Question: I'm having trouble starting my mainActivity after I have gotten a response from a httpUrlConnection.
Here is my onPostExecute method
'''
protected void onPostExecute(String[] result) {
serv.httphelper.handleResults(result);
}
'''
In the method handleResult() im handling the response code. If the response code is 200 i want to run a new method inside my loginActivity class
'''
public void handleResults(String[] result) {
status = result[0].toString();
instructions = result[1].toString();
jsonString = result[2];
Log.d("DEBUG", status);
if (status.equals("200")) {
serv.loginActivity.proceed();
} else if (status.equals("400")) {
serv.loginActivity.loginError();
} else if (status.equals("401")) {
serv.loginActivity.loginError();
}
}
'''
When i try to start a new activity from the proceed() method i get a nullpointerexception
'''
public void proceed(){
startActivity(new Intent (LoginActivity.this, MainActivity.class));
Log.d("TEST", "Proceed success");
}
'''
My service class for anyone wondering:
'''
public class Service {
public static HttpHelper httphelper = new HttpHelper();
public static HttpConnect conn = new HttpConnect();
public static LoginActivity loginActivity = new LoginActivity();
'''
}
And here is my logCat:

Thanks in advance!
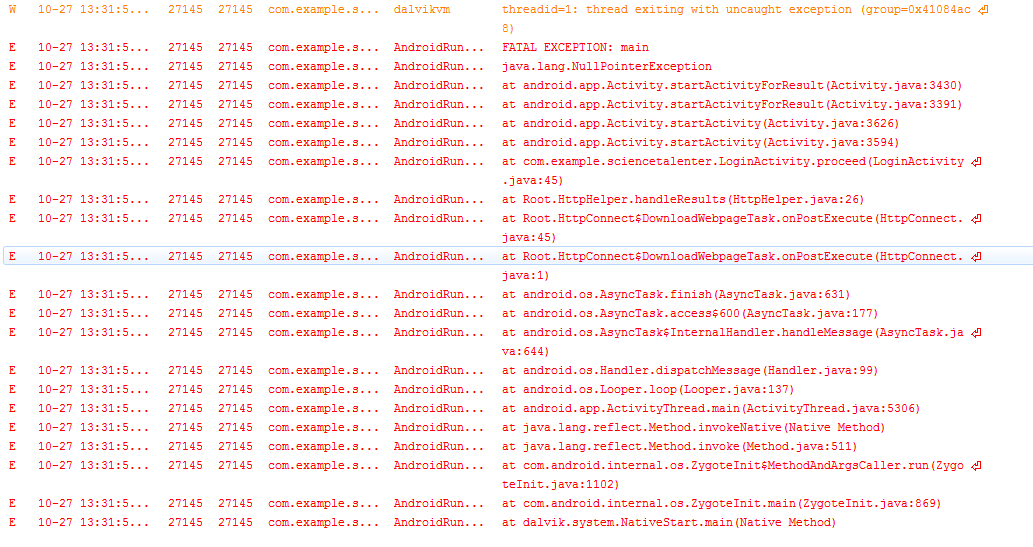
Answer: Your problem is when you start the activity at the line:
'''
startActivity(new Intent (LoginActivity.this, MainActivity.class));
'''
Well, you creates an intent that tries to get to 'LoginActivity.this' which probably does not exists!
Instead of this, you have to give an instance of a real activity that is currently running.
A solution that I can suggest you is to pass to 'proceed()' the instance of the currently running activity and put it instead of 'LoginActivity.this'.
In case you don't have a current activity, try to put your application's context instead and add it a flag of a new task.